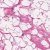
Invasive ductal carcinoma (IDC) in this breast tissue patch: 0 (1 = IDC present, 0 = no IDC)